Нарисуйте качественно график зависимости амплитудного значения тока, который идет от источника в цепях, показанных на рисунках, от $x=\omega/\omega_0$, где $\omega_0=1/\sqrt{LC}$.
Используя три или больше компонентов, показанных на рисунках, постройте пять новых цепей, в каждой из которых будет наблюдаться резонанс токов на различных частотах (максимальный по амплитуде ток, потребляемый от источника при некоторой частоте).
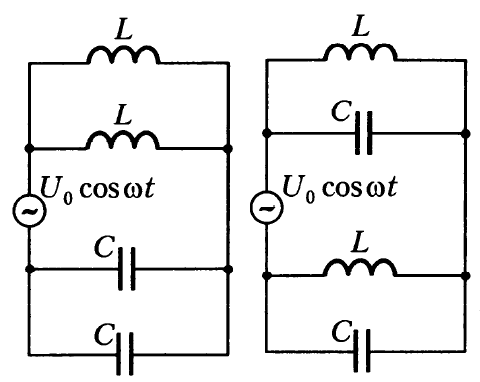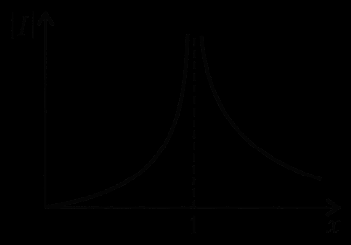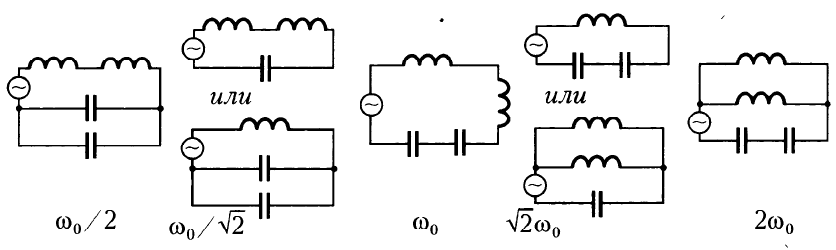
Нарисуйте качественно график зависимости амплитудного значения тока, который идет от источника в цепях, показанных на рисунках, от $x=\omega/\omega_0$, где $\omega_0=1/\sqrt{LC}$.

Используя три или больше компонентов, показанных на рисунках, постройте пять новых цепей, в каждой из которых будет наблюдаться резонанс токов на различных частотах (максимальный по амплитуде ток, потребляемый от источника при некоторой частоте).
Темы:
T, ★, Цепи, Цепь с конденсатором, Переменный ток, 200 задач, Импеданс